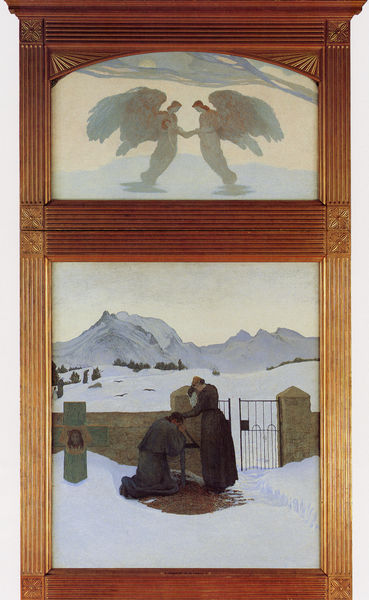
Titel: Glaubenstrost
Künstler: Giovanni Segantini
Standort: Hamburg
Institution: Kunsthalle
Schlagwörter: berg, blau, flügel, gott, himmel, mann, schatten, weiß, wolken, bäume, frauen, landschaft, menschen, braun, fenster, frau, hell, holz, kleid, kleider, licht, männer, schwarz, tür, ausblick, schnee, weg, zaun, flächig, rahmen, stein, tod, trauer, bild, öl, hügel, weite, gitter, eltern, paar, personen, arbeit, brunnen, engel, liebe, schrank, rahmung, zwei, berge, gletscher, mauer, winter, tannen, ramen, holzrahmen, tor, glaube, kreuz, alpen, schneelandschaft, schweben, knien, soldat, friedhof, hodler, beten, gebet, allegorie, pfarrer, christus, grab, jesus, kniend, knieen, segnen, mönch, bld, hoffnung, stumpf, christentum, demut, bruder, pater, trösten, grabstein, friedhofsmauer, holzmalerei, eisentor, schneee, frau mann, paarweise, kider, gutter, weiste, mönhc